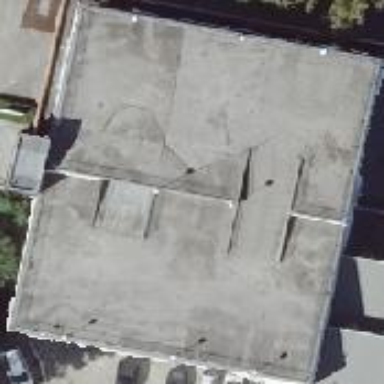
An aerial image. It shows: Commercial building.